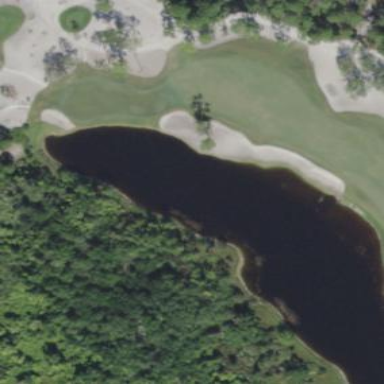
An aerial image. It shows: Sand bunker on golf course.